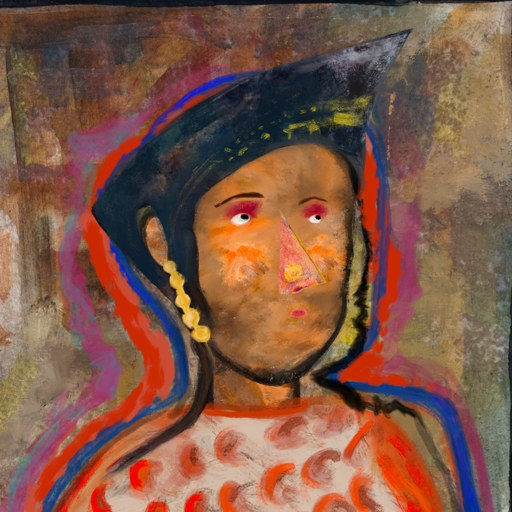
Background: Mosgoul, Head And Neck Side: Gypsy_Queen, Face Side: Irani, Bust: Rupkatha, Hair Side: Experience, Head Accessory: Irani, Second Necklace: Blank, Necklace: Blank, Baby: Blank